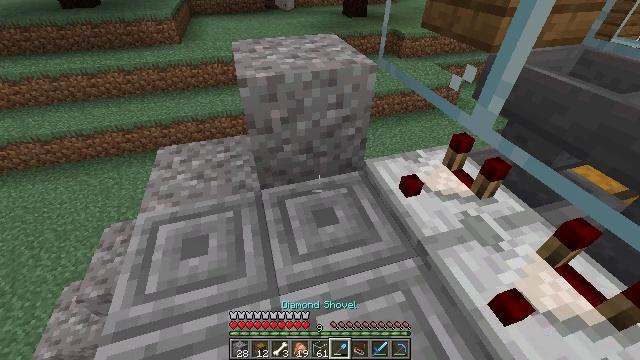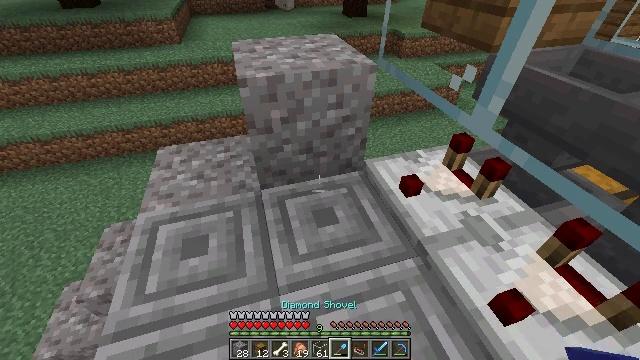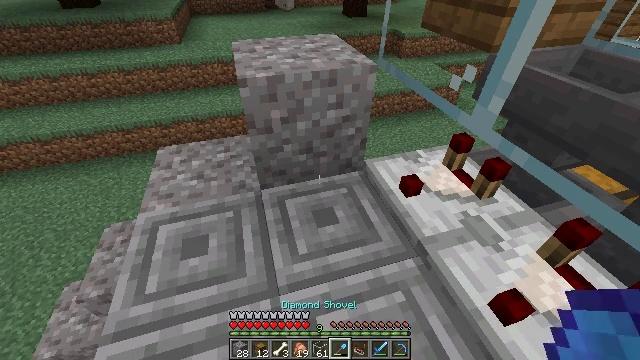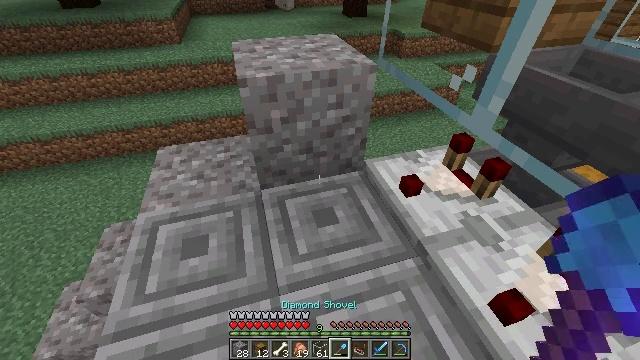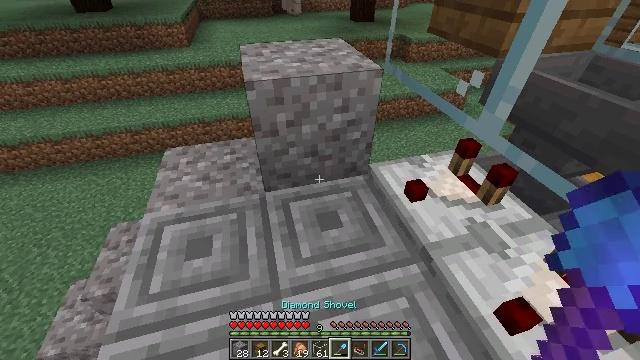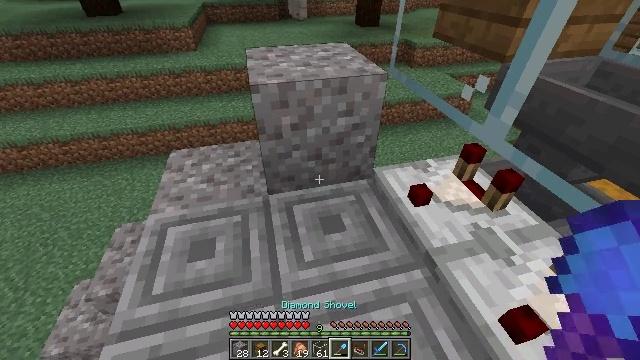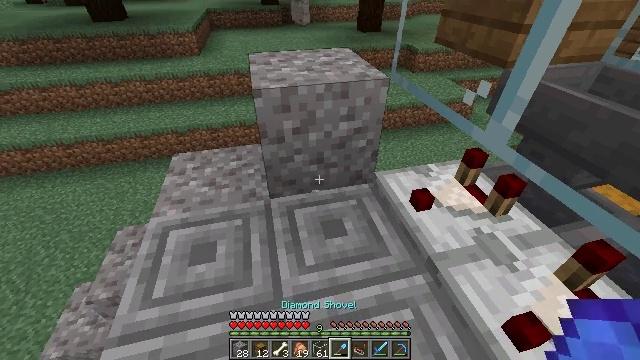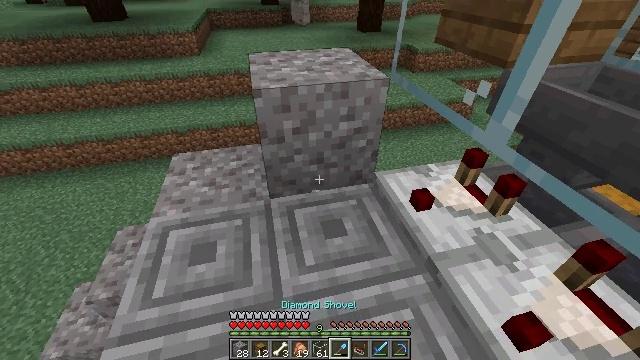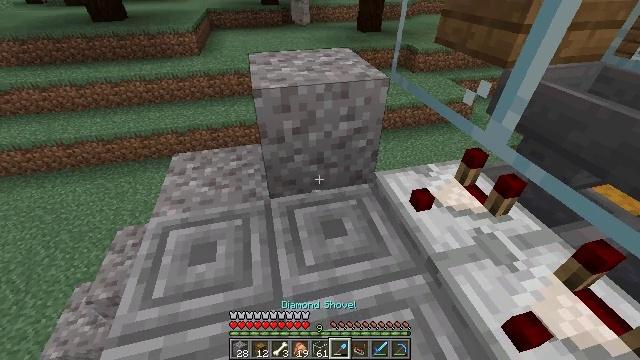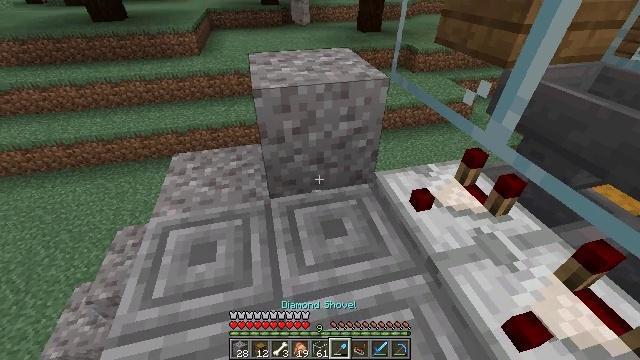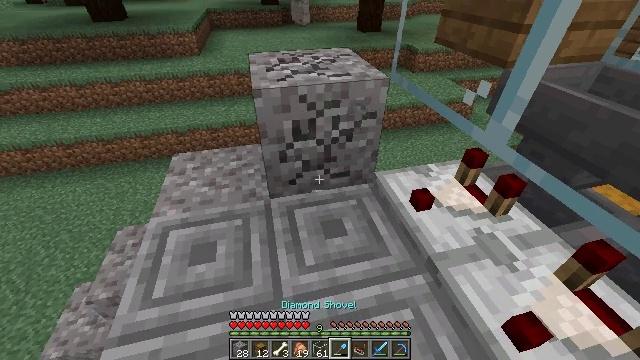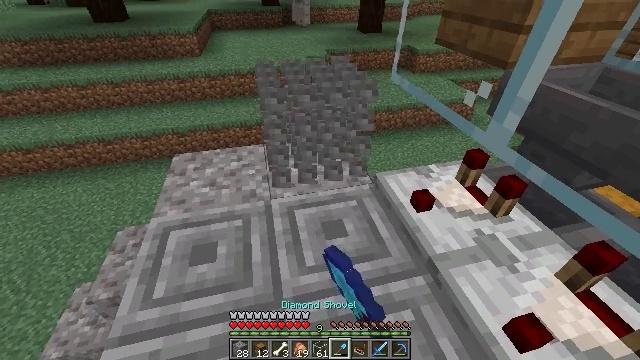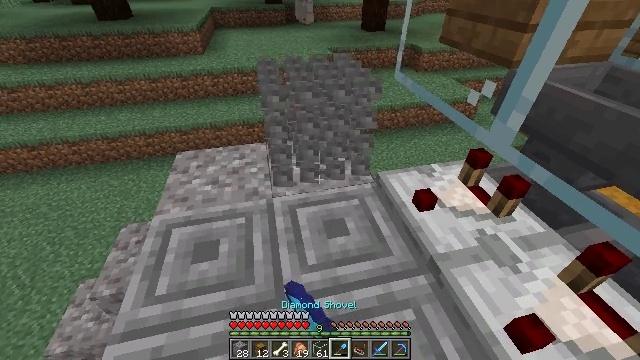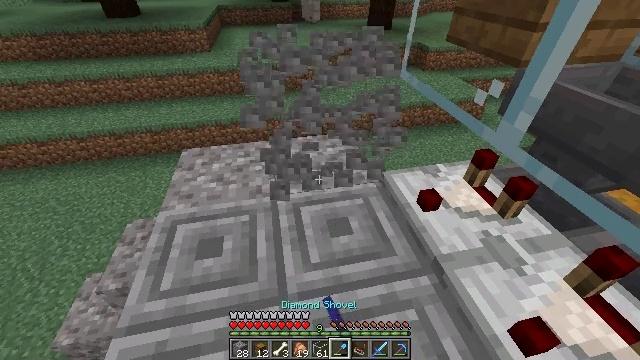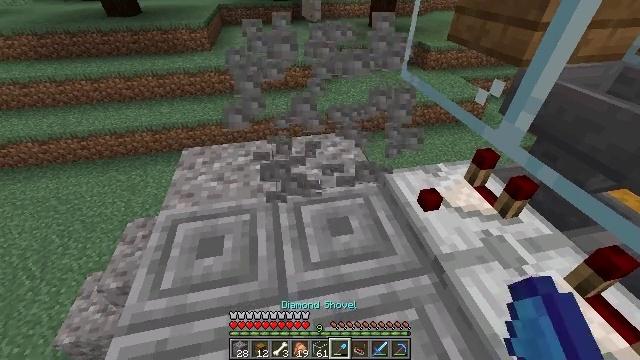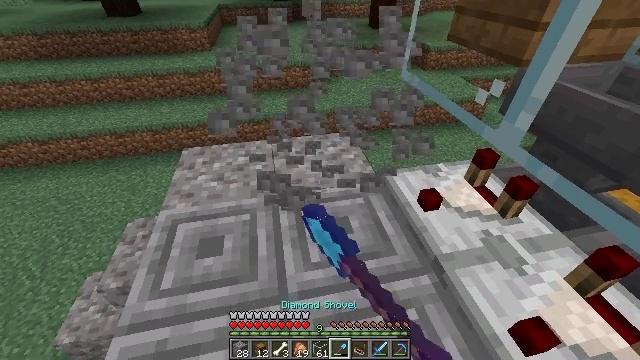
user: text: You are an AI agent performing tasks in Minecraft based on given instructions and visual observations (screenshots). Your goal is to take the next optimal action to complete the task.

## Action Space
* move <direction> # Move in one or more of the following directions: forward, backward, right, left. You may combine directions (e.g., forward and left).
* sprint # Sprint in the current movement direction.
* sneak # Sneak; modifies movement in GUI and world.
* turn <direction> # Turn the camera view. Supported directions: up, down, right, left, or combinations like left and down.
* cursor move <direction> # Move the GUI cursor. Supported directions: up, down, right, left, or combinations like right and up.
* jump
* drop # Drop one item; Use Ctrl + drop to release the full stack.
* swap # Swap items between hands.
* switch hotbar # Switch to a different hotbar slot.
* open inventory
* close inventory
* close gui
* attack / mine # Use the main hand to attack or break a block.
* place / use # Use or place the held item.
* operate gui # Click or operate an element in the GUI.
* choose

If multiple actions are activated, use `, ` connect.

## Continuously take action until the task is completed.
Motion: motion action
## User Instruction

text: Dig through gravel to clear a path.
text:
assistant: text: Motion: no_op
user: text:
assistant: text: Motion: no_op
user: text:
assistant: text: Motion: no_op
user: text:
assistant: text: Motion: turn left
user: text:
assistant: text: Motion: turn left
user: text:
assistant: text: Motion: no_op
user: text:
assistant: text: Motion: no_op
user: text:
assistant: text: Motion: no_op
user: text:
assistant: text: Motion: no_op
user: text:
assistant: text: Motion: attack / mine
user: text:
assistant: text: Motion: attack / mine
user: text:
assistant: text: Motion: attack / mine
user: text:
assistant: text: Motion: turn left, attack / mine
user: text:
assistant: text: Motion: attack / mine
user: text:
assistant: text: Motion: attack / mine
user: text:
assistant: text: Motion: attack / mine
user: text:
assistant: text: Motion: no_op
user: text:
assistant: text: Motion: move forward, turn left
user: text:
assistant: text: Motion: move forward, turn left
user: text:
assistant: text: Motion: move forward, turn left and down
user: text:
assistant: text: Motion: move forward, turn down
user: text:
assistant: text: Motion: move forward, turn down
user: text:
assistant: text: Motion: turn down, attack / mine
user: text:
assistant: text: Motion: turn down, attack / mine
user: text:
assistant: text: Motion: turn left and down, attack / mine
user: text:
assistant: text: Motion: turn left and down, attack / mine
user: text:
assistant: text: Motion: turn left, attack / mine
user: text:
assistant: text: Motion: turn left, attack / mine
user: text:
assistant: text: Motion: turn left, attack / mine
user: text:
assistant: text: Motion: turn left, attack / mine